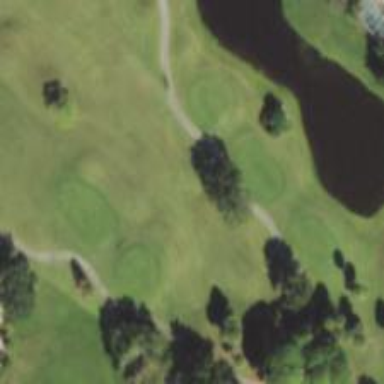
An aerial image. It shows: Golf tee on grassy land.